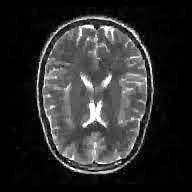
Label: notumor